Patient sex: M
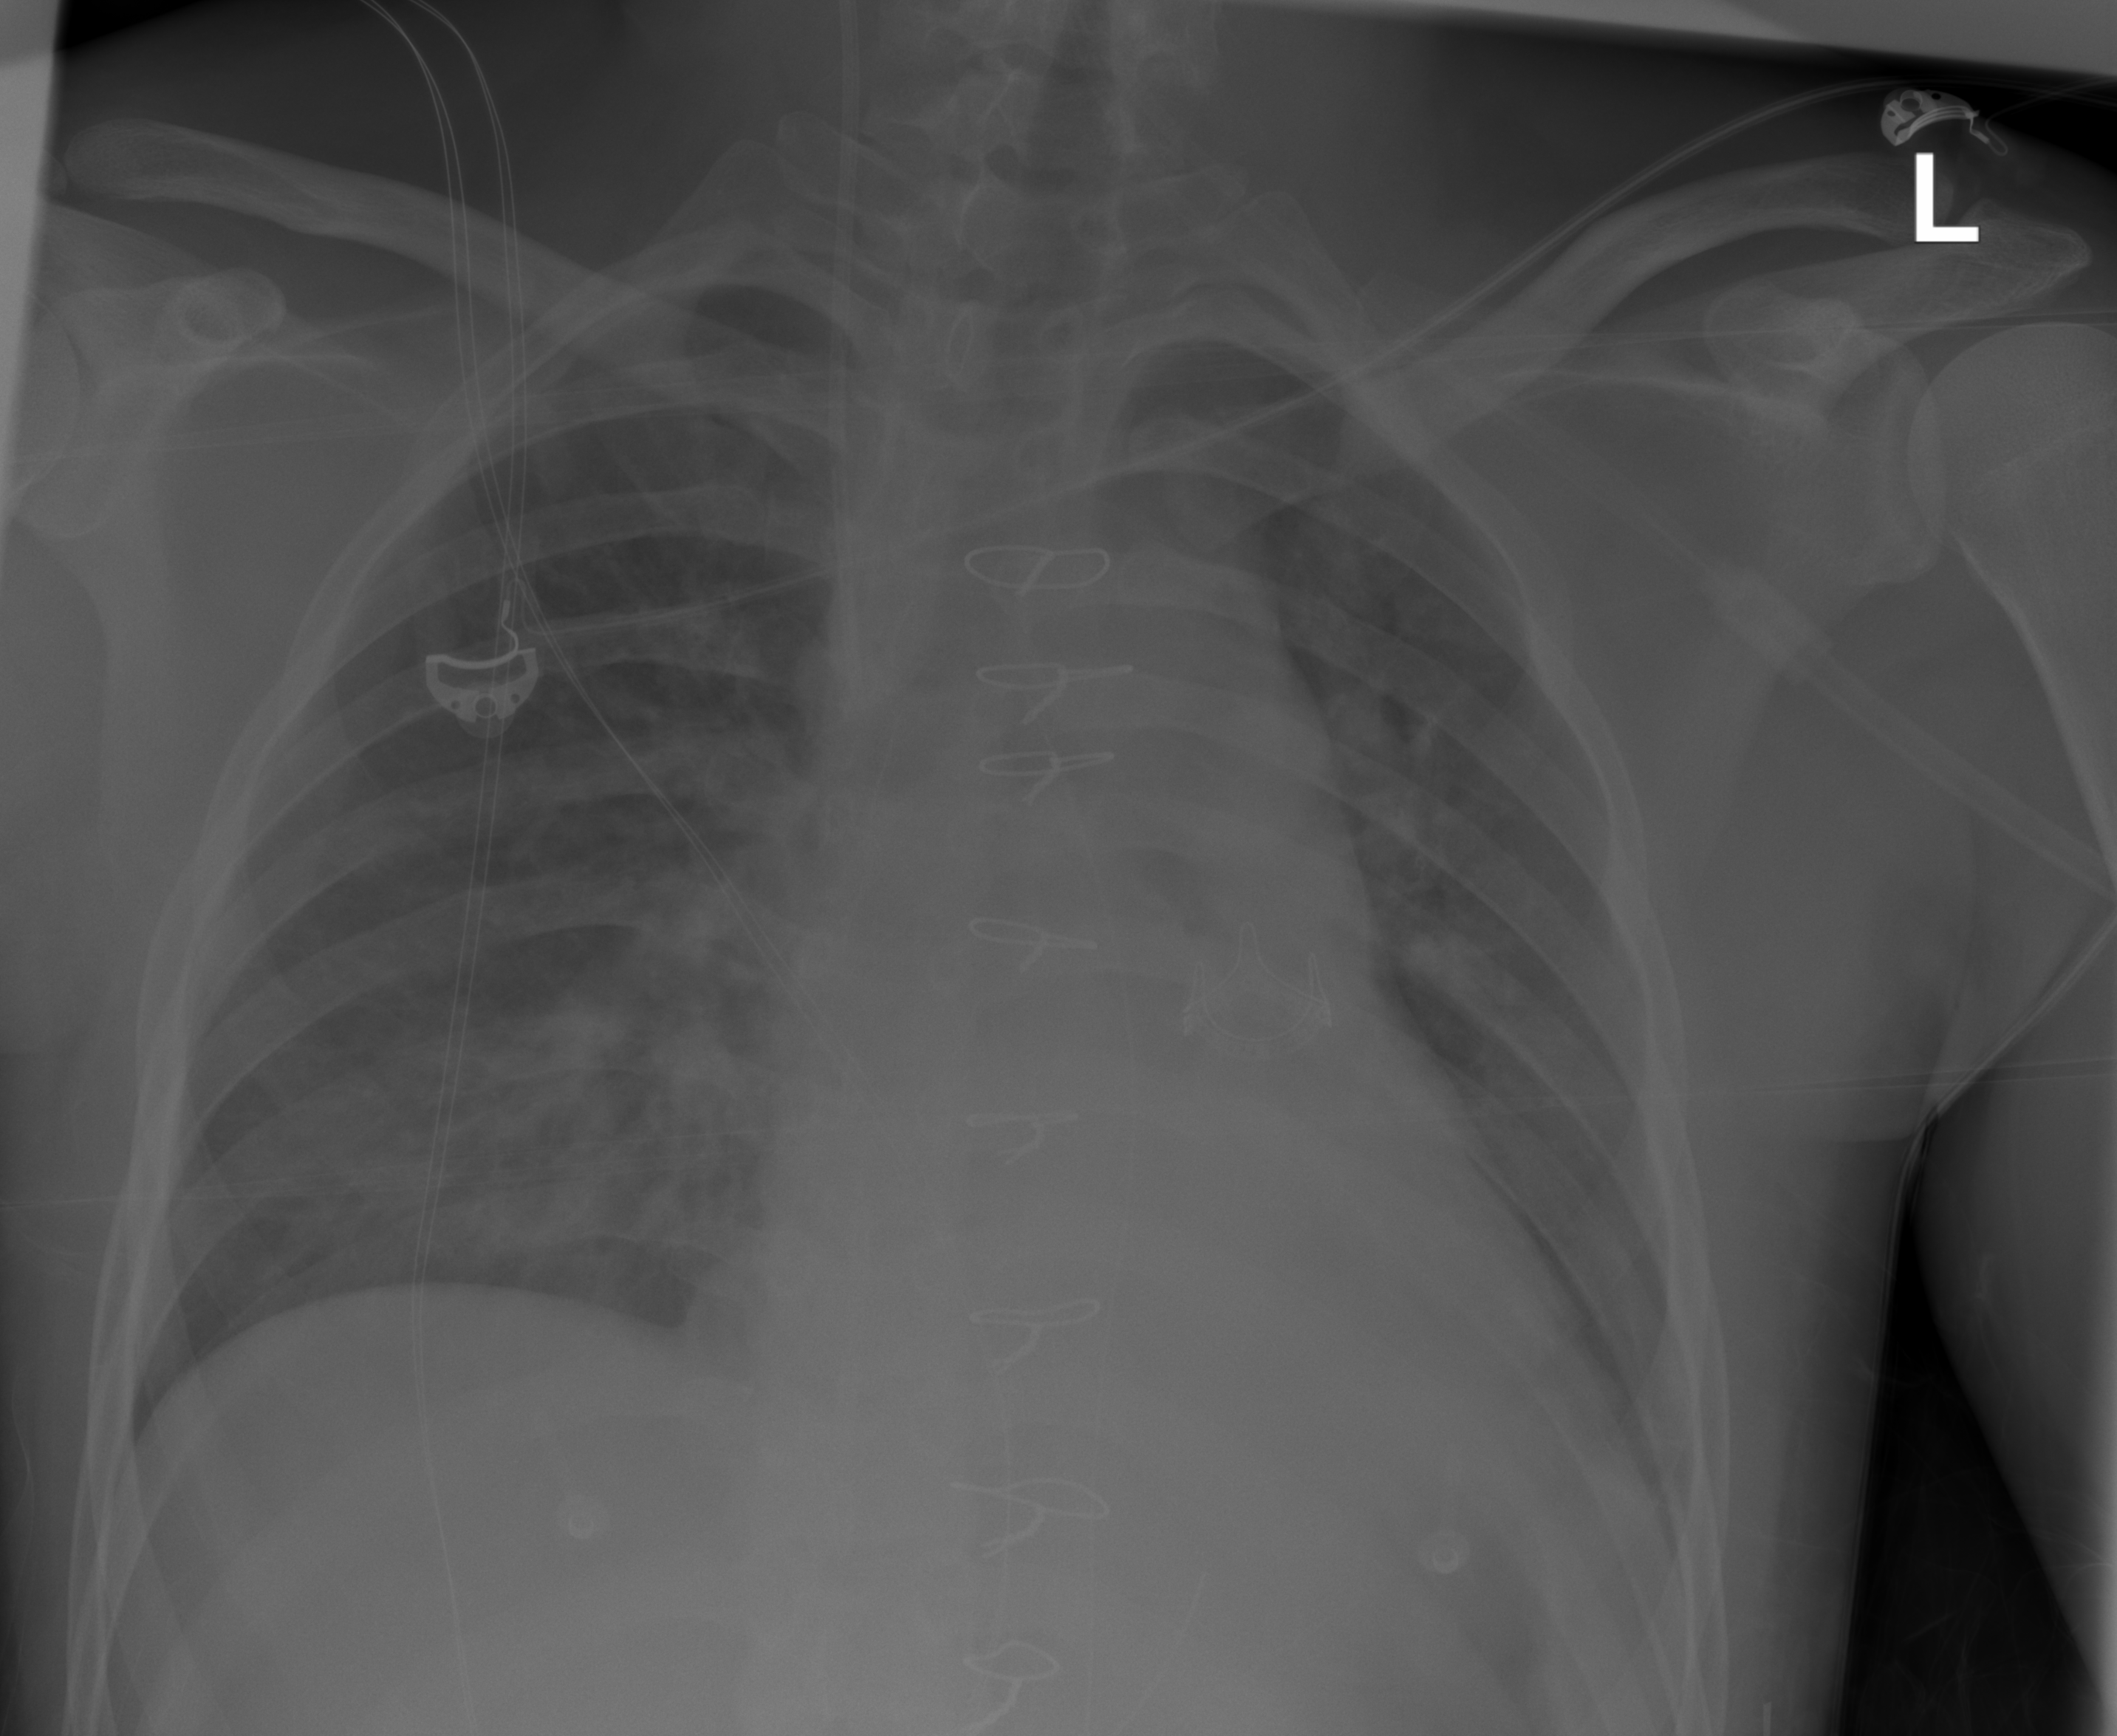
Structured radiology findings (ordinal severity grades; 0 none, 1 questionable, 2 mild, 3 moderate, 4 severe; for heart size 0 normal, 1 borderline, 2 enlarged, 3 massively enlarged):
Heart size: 2
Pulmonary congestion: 2
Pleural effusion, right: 0
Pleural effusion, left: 0
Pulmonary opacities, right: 2
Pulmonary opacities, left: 1
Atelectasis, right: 2
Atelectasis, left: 2